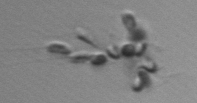
Label: Dinobryon